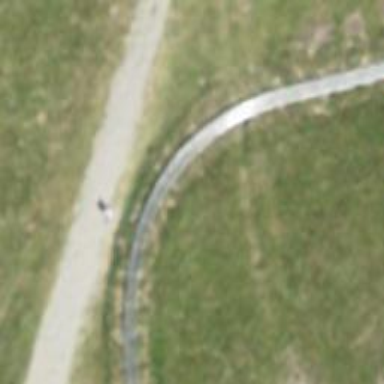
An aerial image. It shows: Summer toboggan attraction.